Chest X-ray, AP view. Patient: 87 years old, sex M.
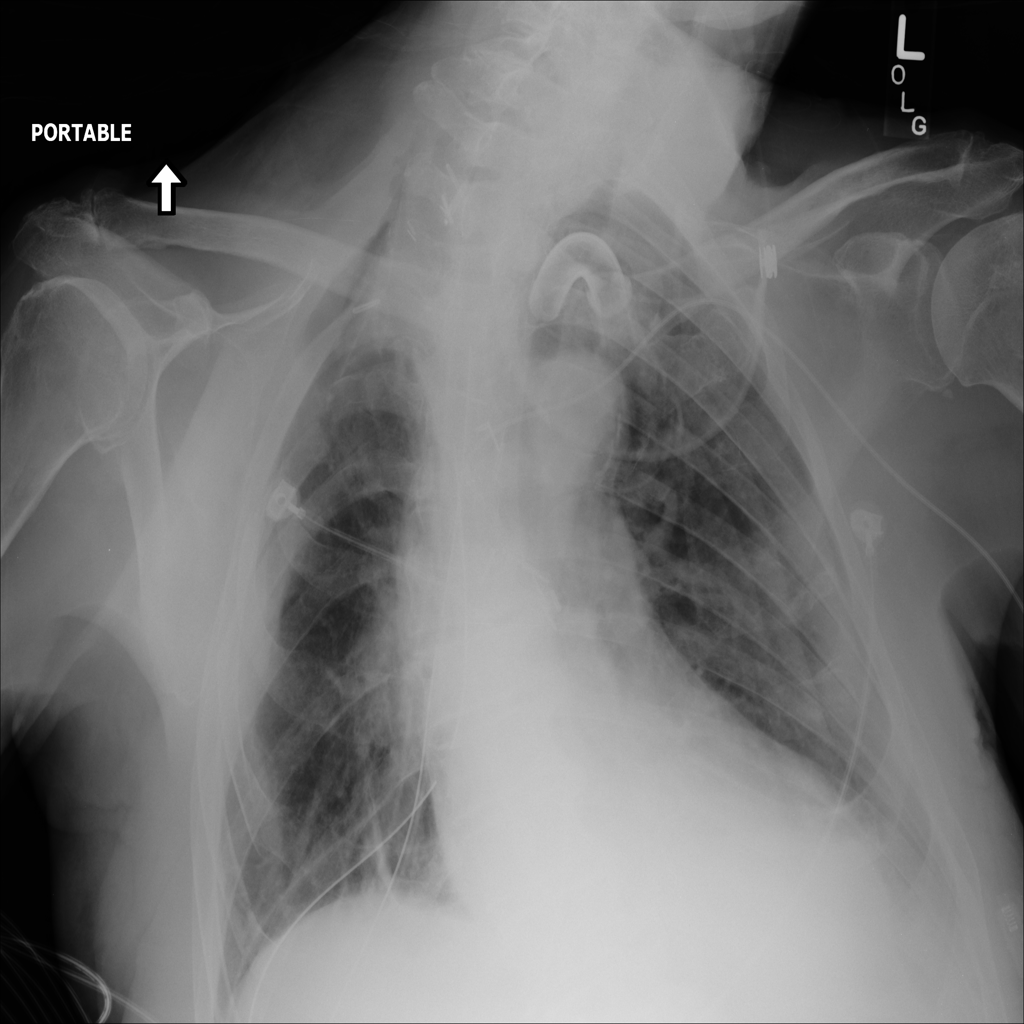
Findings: Atelectasis